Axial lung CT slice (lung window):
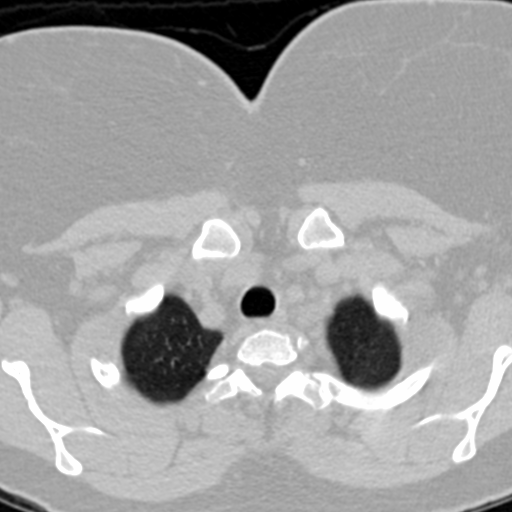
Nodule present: no